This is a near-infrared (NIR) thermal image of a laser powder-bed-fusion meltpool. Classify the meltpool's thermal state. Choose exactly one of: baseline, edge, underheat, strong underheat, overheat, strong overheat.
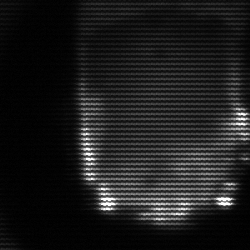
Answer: baseline